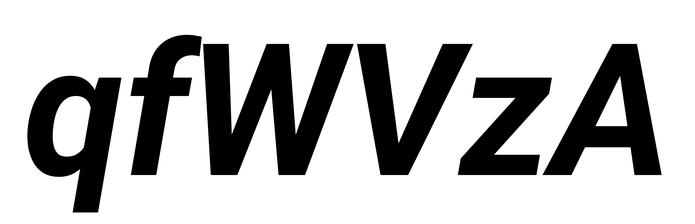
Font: Roboto-Italic_Bold_Italic